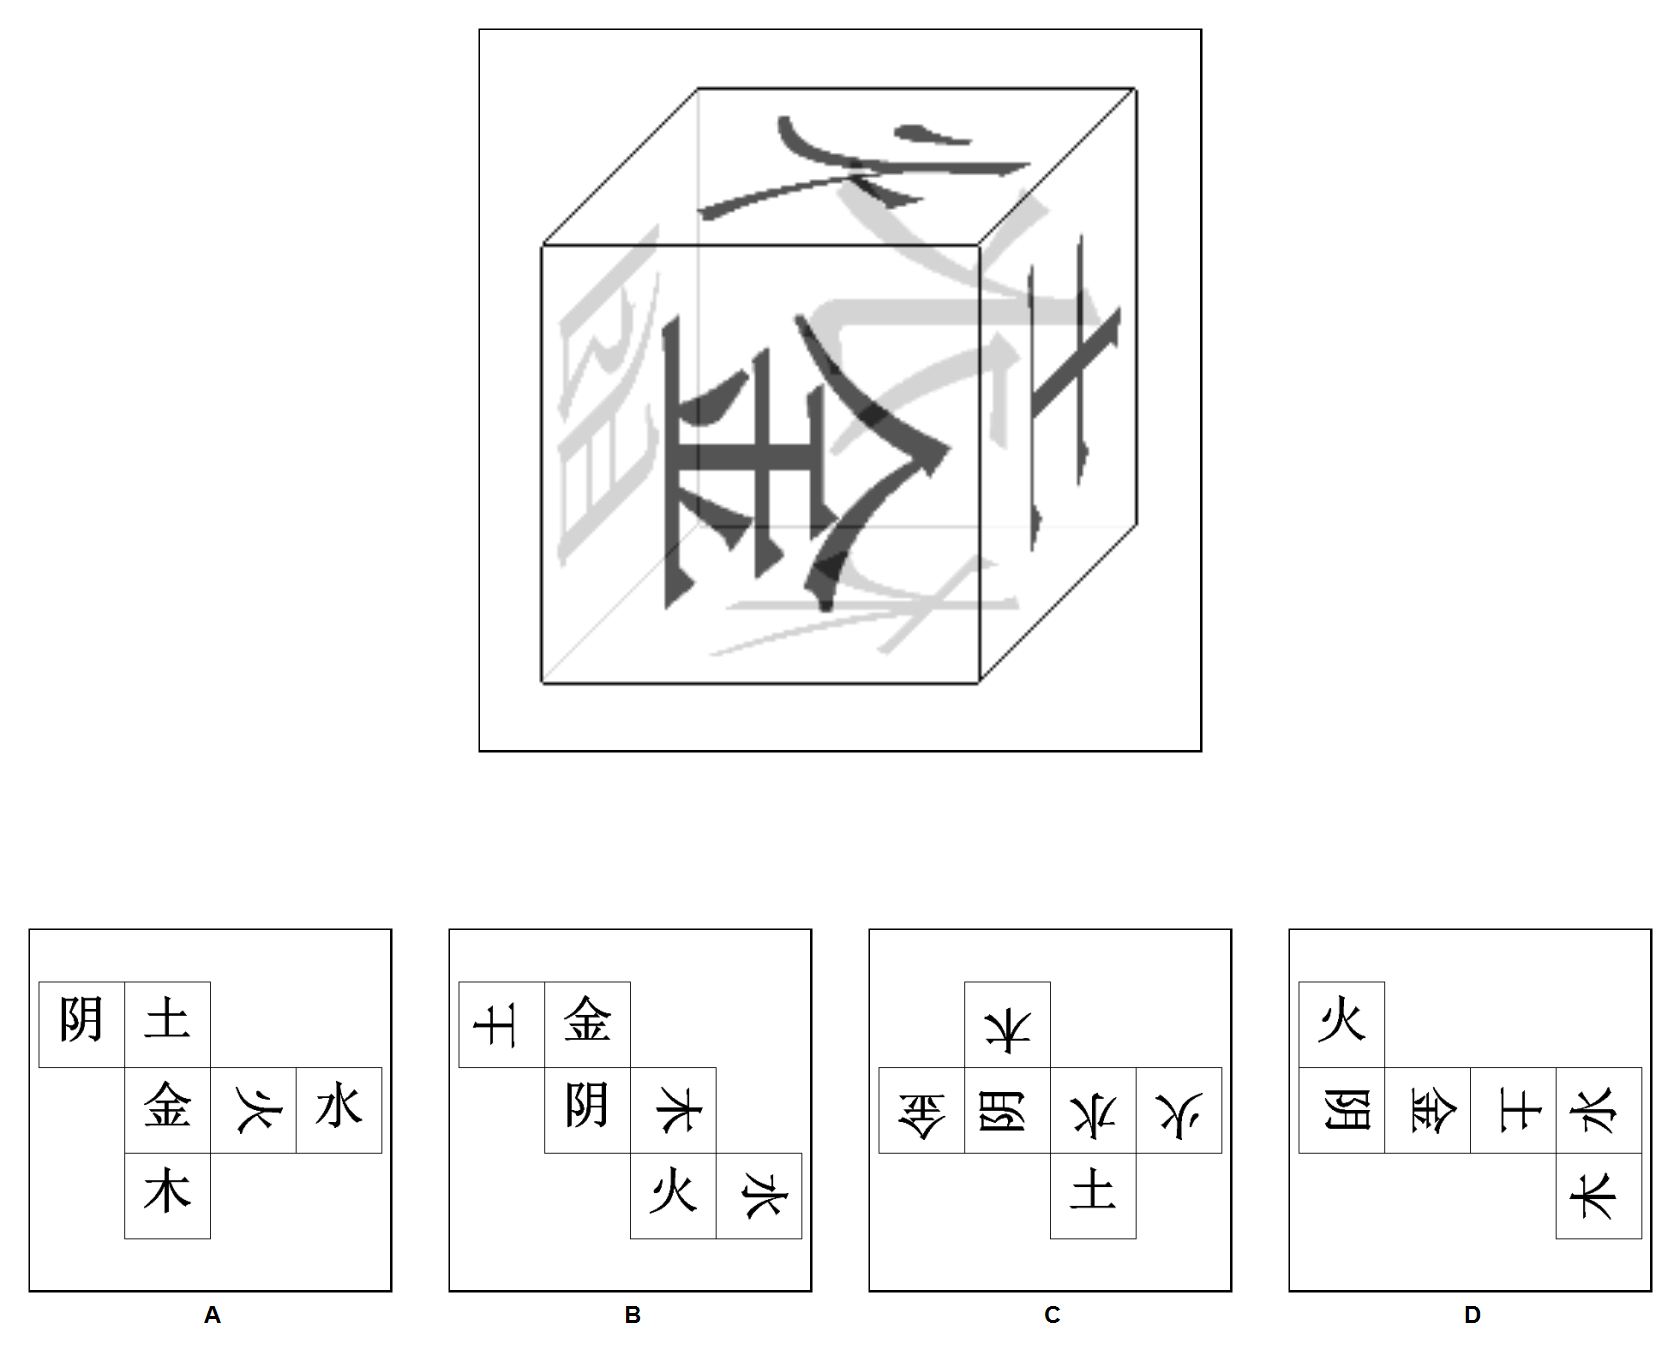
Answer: D